Question: I am new to CouchDB. I have a 9 gb dataset loaded into my couchdb. I am able to map everything correctly. But I cannot reduce any of the results using the code written in the reduce column. When i tried log, log shows that rereduce values as false. Do i need to do anything special while doing the Map() or how to set the rereduce value is TRUE??
A sample of my data is as follows:
'''
{
"_id": "33d4d945613344f13a3ee92933b160bf",
"_rev": "1-0425ca93e3aa939dff46dd51c3ab86f2",
"release": {
"genres": {
"genre": "Electronic"
},
"status": "Accepted",
"videos": {
"video": [
{
"title": "[1995] bola - krak jakomo",
"duration": 349,
"description": "[1995] bola - krak jakomo",
"src": "http://www.youtube.com/watch?v=KrELXoYThpI",
"embed": true
},
{
"title": "Bola - Forcasa 3",
"duration": 325,
"description": "Bola - Forcasa 3",
"src": "http://www.youtube.com/watch?v=Lz9itUo5xtc",
"embed": true
},
{
"title": "Bola (Darrell Fitton) - Metalurg (MV)",
"duration": 439,
"description": "Bola (Darrell Fitton) - Metalurg (MV)",
"src": "http://www.youtube.com/watch?v=_MYpOOMRAeQ",
"embed": true
}
]
},
"labels": {
"label": {
"catno": "SKA005",
"name": "Skam"
}
},
"companies": "",
"styles": {
"style": [
"Downtempo",
"Experimental",
"Ambient"
]
},
"formats": {
"format": {
"text": "",
"name": "Vinyl",
"qty": 1,
"descriptions": {
"description": [
"12"",
"Limited Edition",
"33 1/3 RPM"
]
}
}
},
"country": "UK",
"id": 1928,
"released": "1995-00-00",
"artists": {
"artist": {
"id": 390,
"anv": "",
"name": "Bola",
"role": "",
"tracks": "",
"join": ""
}
},
"title": 1,
"master_id": 13562,
"tracklist": {
"track": [
{
"position": "A1",
"duration": "4:33",
"title": "Forcasa 3"
},
{
"position": "A2",
"duration": "5:48",
"title": "Krak Jakomo"
},
{
"position": "B1",
"duration": "7:50",
"title": "Metalurg 2"
},
{
"position": "B2",
"duration": "6:40",
"title": "Balloom"
}
]
},
"data_quality": "Correct",
"extraartists": {
"artist": {
"id": 388200,
"anv": "",
"name": "Paul Solomons",
"role": "Mastered By",
"tracks": "",
"join": ""
}
},
"notes": "Limited to 480 copies.
A1 is a shorter version than that found on the 'Soup' LP.
A2 ends in a lock groove."
}
}
'''
My intention is to count the mapped values. My mapping function is as follows:
'''
function(doc){
if(doc.release)
emit(doc.release.title,1)
}
'''
Map results shows around 5800 results
I want to use the following functions in the reduce tab to count:
Reduce:
_count or _sum
It does not give single rounded value. Even i cannot get the simple _count operations right !!! :(
for screenshot,
Please help me !!!
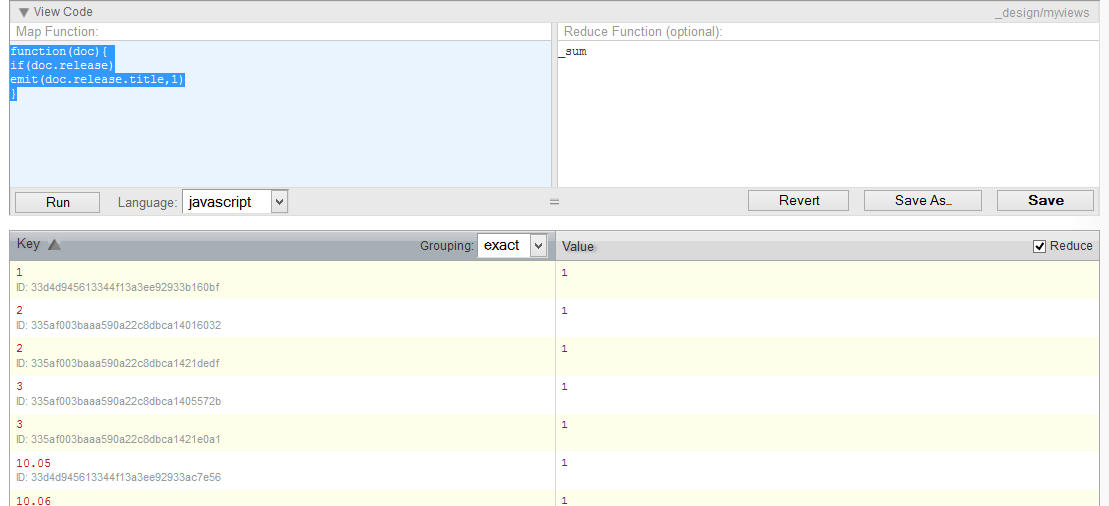
Answer: What you got was the sum of values . What you wanted, was the sum of values .
Change the 'grouping' drop-down list to 'none'.
Check <URL> for more details on grouping.